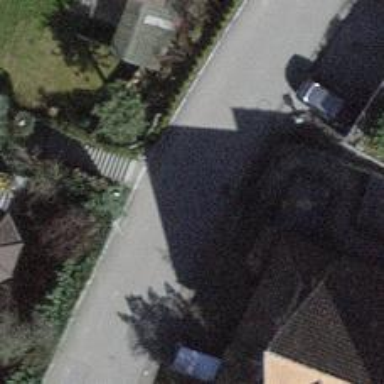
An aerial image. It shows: Road with steps.